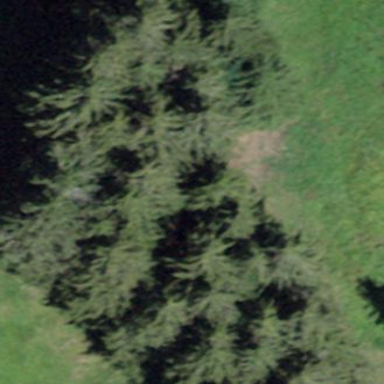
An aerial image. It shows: Forest dominated by needle-leaved trees.